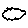
Label: cloud